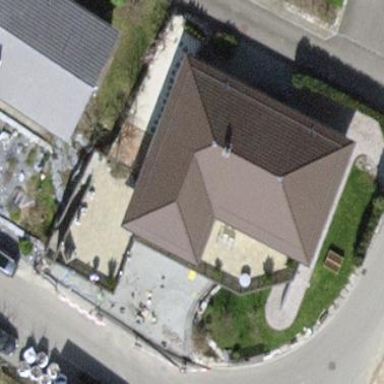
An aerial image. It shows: Detached building with hipped roof.